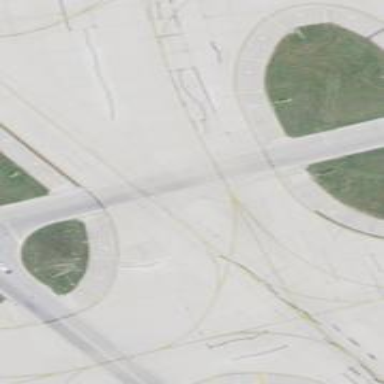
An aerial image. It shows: Image of taxiway at airport.